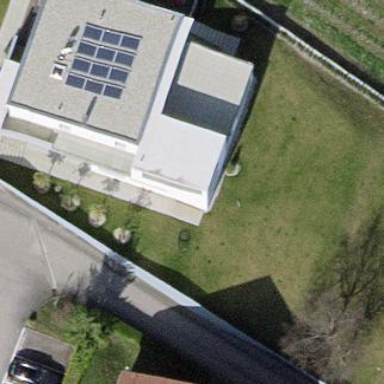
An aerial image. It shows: Simple and straightforward house.